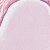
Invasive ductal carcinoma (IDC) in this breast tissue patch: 0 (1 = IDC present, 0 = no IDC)